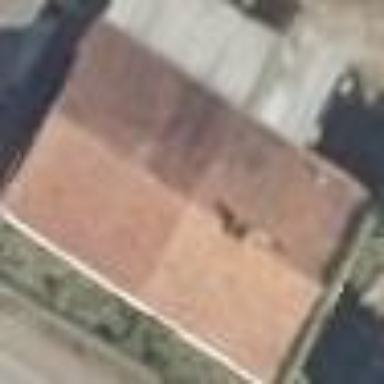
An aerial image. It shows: Detached building with gabled roof.